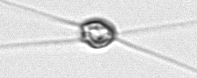
Label: Chaetoceros_danicus